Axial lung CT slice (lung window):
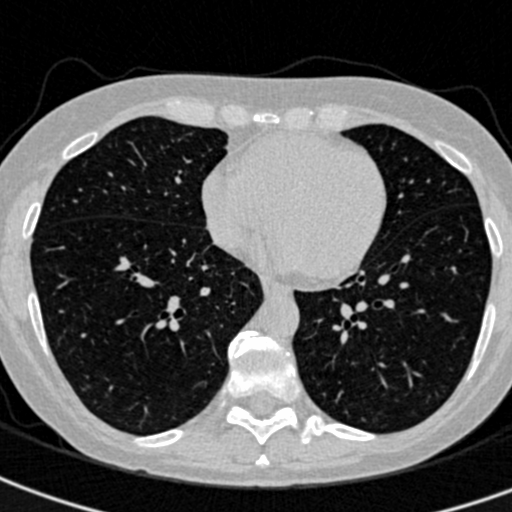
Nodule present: no